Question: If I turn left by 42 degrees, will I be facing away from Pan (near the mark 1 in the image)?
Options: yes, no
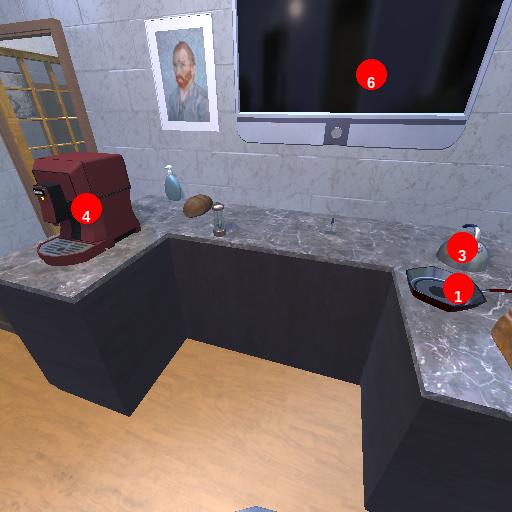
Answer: yes